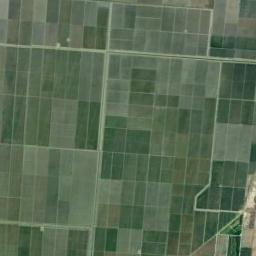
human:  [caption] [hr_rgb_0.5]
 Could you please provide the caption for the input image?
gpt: There are some light green rectangular farmland .

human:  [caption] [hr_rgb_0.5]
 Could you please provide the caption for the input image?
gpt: Lots of rectangular farmlands of different colors are neatly arranged on the ground .

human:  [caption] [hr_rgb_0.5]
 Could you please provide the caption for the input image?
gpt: There are many neat rows of rectangular farmlands .

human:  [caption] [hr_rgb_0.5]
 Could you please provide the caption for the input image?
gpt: Many dense, neatly arranged dark green, light green mixed rectangular farmlands of different sizes .

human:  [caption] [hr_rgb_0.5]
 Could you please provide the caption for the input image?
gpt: There are many green rectangular farmlands of the same size .